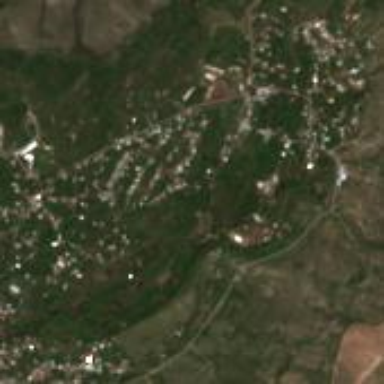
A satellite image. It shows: Residential area in village.